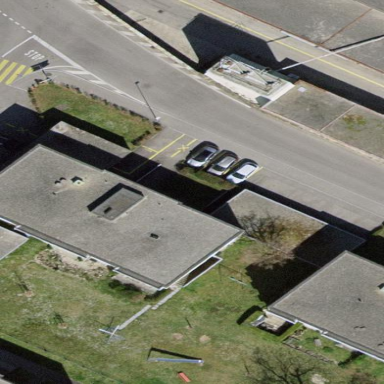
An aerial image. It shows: Building that houses fitness center.